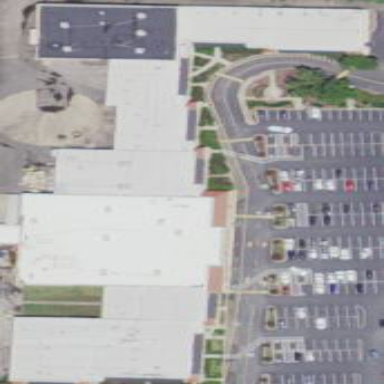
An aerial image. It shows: Mall building designated as shopping center.